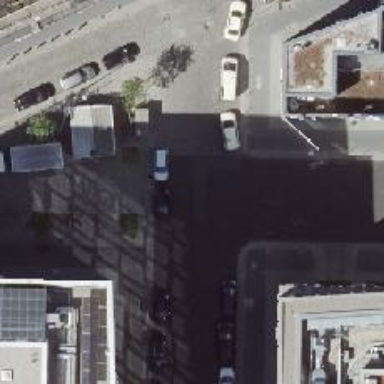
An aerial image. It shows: Living street with sidewalks on both sides. There are parallel parking lanes on the left side of the street.